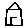
Label: house